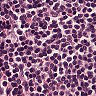
Metastatic tissue present: no